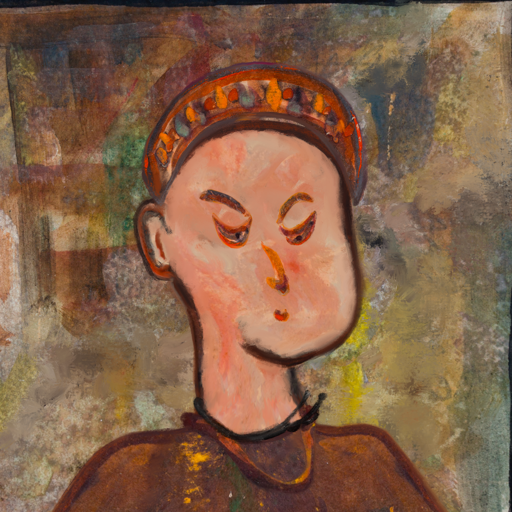
Background: Mosgoul, Head And Neck Side: Roy_Bahadur, Face Side: Hypocrite, Bust: Comrade, Hair Side: Blank, Head Accessory: Hypocrite, Second Necklace: Comrade, Necklace: Orphan, Baby: Blank